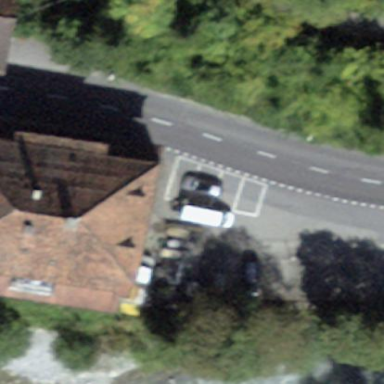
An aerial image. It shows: Parking area.